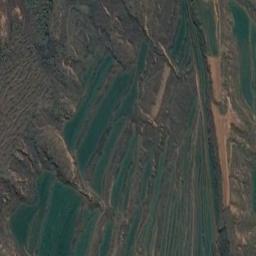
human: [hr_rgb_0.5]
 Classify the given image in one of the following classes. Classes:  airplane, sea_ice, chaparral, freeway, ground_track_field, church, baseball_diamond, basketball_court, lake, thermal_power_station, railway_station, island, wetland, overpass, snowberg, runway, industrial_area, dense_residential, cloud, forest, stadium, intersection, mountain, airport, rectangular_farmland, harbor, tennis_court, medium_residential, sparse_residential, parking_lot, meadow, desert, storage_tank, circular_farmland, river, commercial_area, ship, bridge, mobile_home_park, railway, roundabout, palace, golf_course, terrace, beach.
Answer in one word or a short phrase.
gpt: terrace